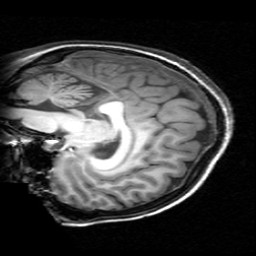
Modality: T1w
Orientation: sagittal
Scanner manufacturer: ge
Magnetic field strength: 3 T
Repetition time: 0.009036 s
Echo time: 0.00184 s